Question:
What would be the best way to handle user touch for the middle button? (UIImageView positioned over tab bar). The image/button is currently a property of the UITabBarController, which in turn contains two subview-controller pairs (Item #1 and #2). The user should navigate away from the tab bar controller upon touching this button (its not a tab).
Thanks! :)
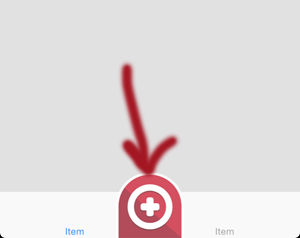
Answer: Make an IBAction in your UITabBarController subclass. Whatever is supposed to happen when the button is tapped can be put there.